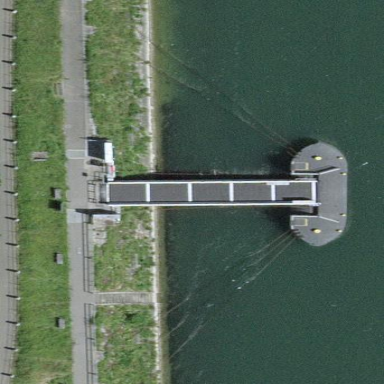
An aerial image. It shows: Pier used for cruise ship mooring.